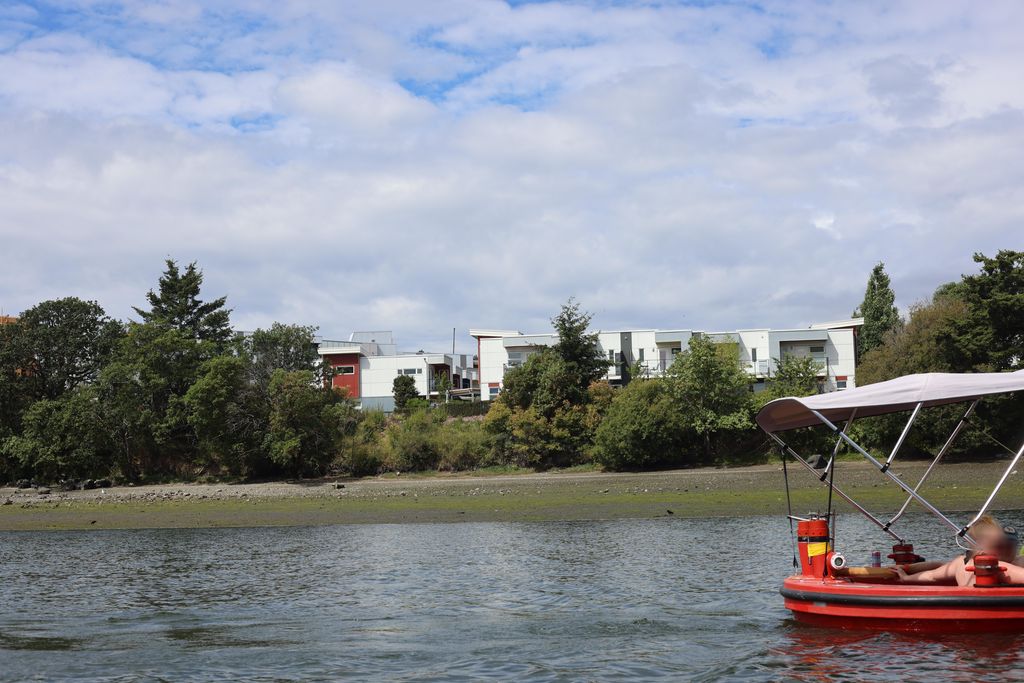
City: victoria